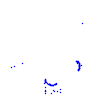
Particle: proton